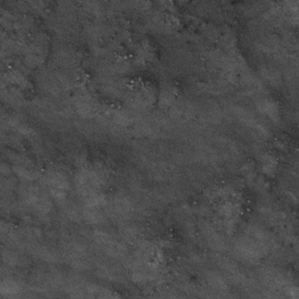
Label: frost